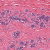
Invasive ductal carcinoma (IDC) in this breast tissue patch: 0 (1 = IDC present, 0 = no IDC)